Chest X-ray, PA view. Patient: 56 years old, sex M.
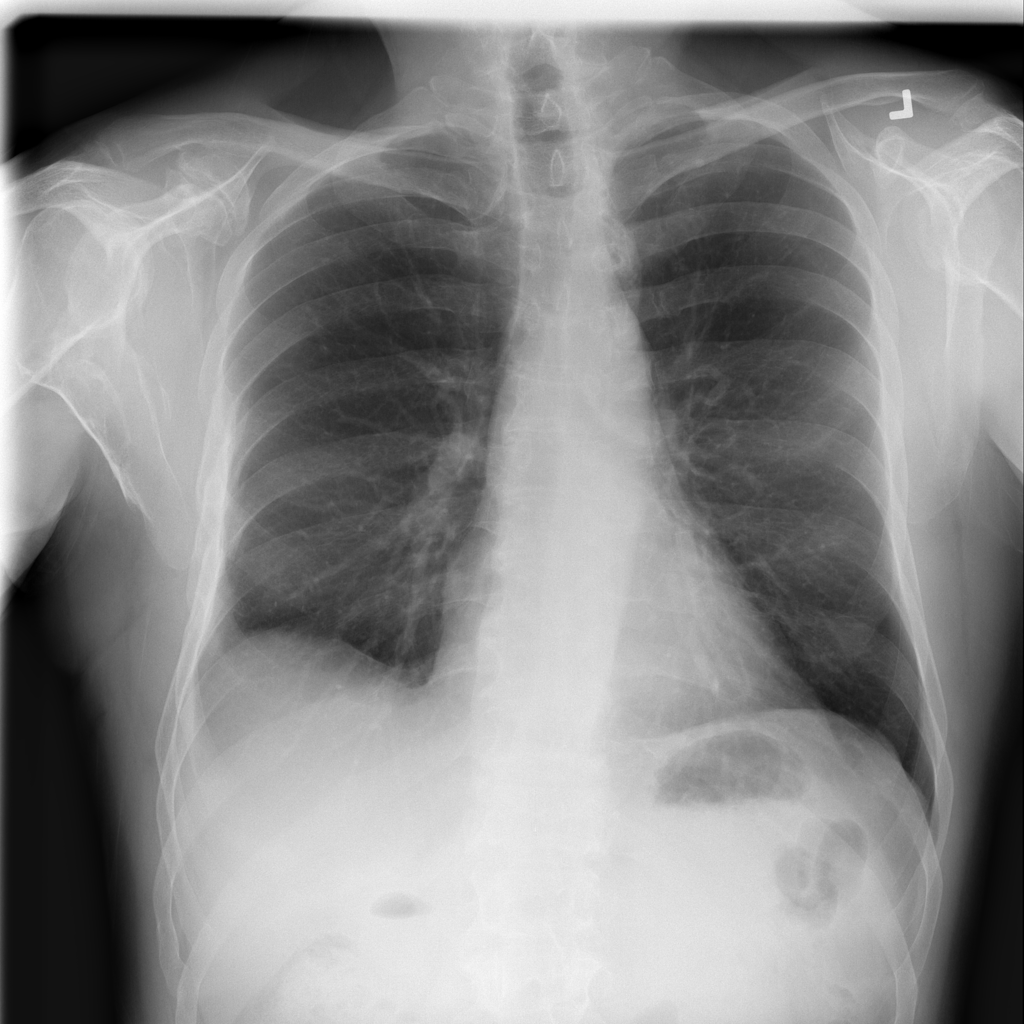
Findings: No Finding